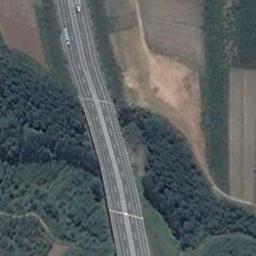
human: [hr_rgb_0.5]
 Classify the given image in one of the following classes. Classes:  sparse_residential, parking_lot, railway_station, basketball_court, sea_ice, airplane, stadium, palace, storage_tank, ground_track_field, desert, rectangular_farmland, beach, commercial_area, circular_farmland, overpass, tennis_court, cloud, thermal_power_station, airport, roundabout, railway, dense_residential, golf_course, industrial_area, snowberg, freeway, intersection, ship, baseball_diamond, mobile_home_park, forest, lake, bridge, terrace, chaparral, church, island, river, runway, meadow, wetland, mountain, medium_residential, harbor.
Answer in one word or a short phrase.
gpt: freeway